Interaction volume radius: 10 \u00c5
Interaction volume height: 10 \u00c5
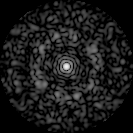
Disorder parameter: 0.8173